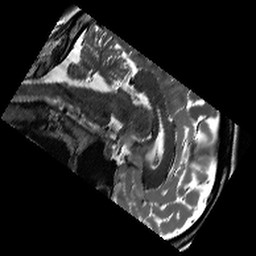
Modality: T2w
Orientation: sagittal